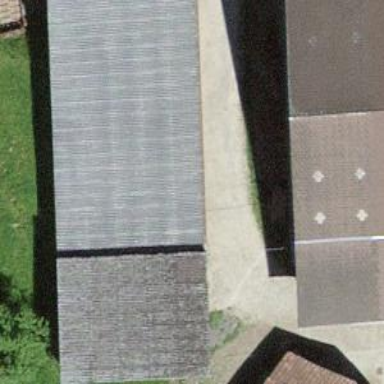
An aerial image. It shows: Shed.